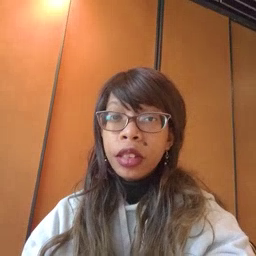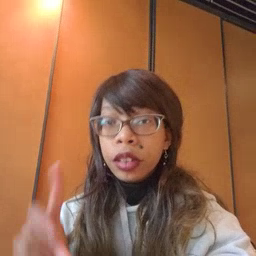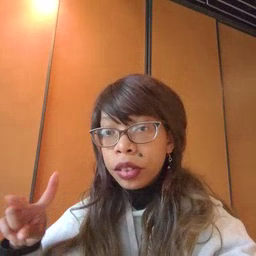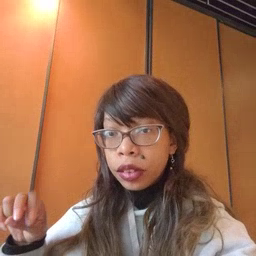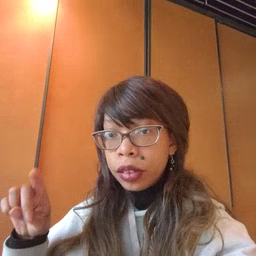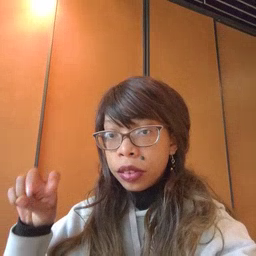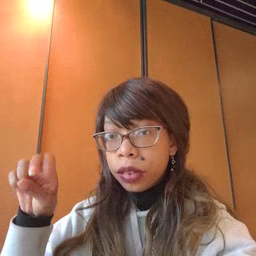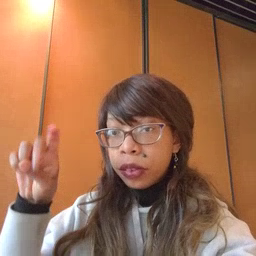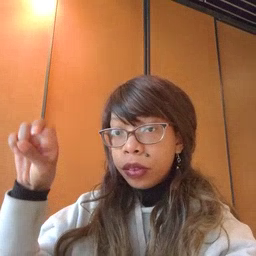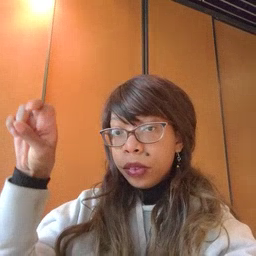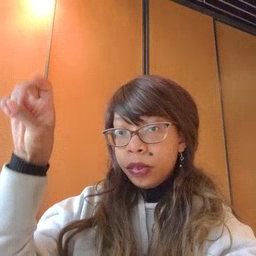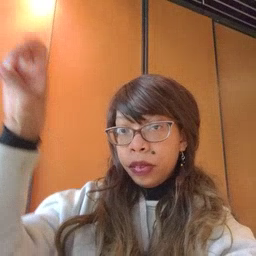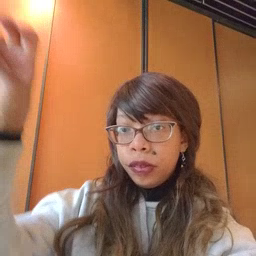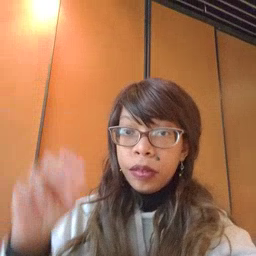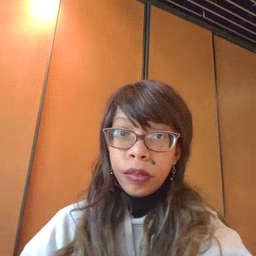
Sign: stairs